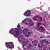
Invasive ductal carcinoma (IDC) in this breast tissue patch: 0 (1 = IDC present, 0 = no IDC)